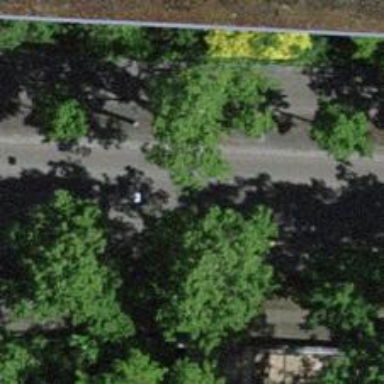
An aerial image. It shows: Asphalt primary highway with cycle lane on the left and cycle track on the right.